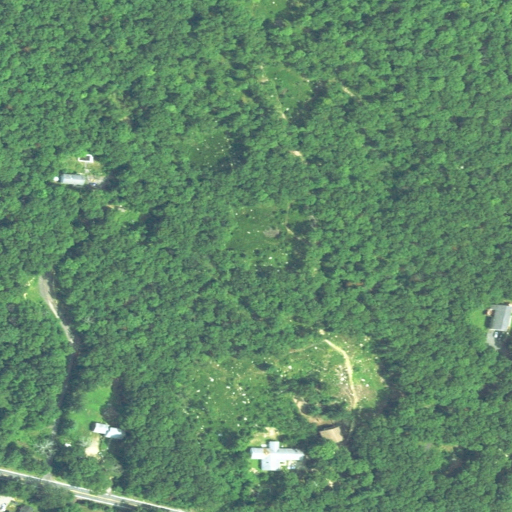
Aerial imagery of mountain in Rhode Island named Harkney Hill containing deciduous forest, shrub, grassland, low intensity development, evergreen forest, medium intensity development, mixed forest, and open development